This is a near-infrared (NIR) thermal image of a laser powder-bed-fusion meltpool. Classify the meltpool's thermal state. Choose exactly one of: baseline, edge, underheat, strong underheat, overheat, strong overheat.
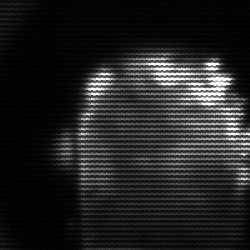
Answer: baseline